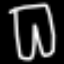
Label: pants